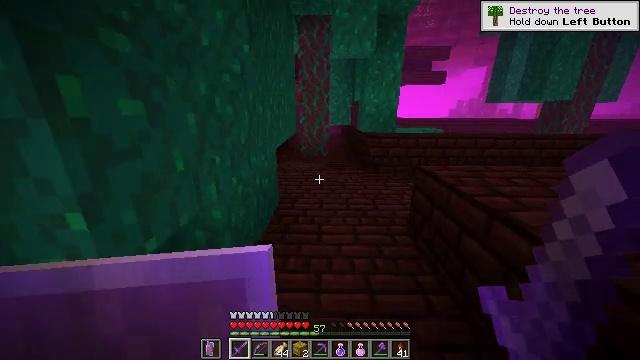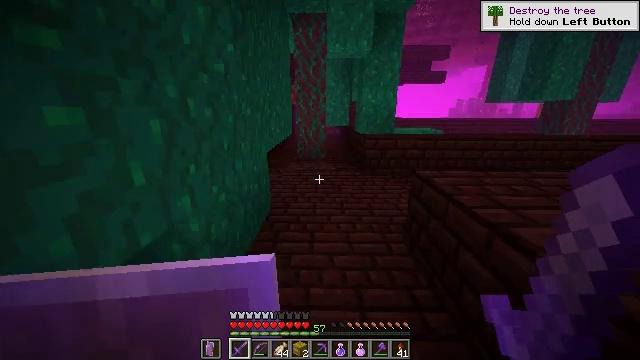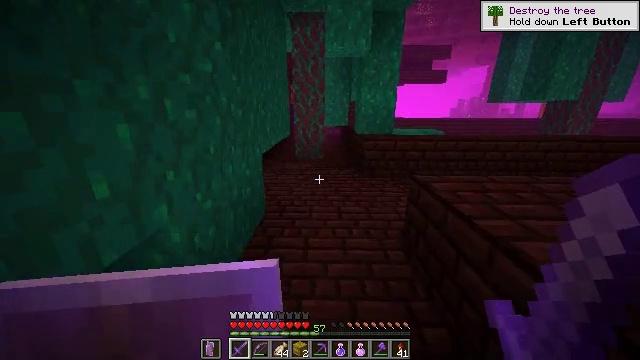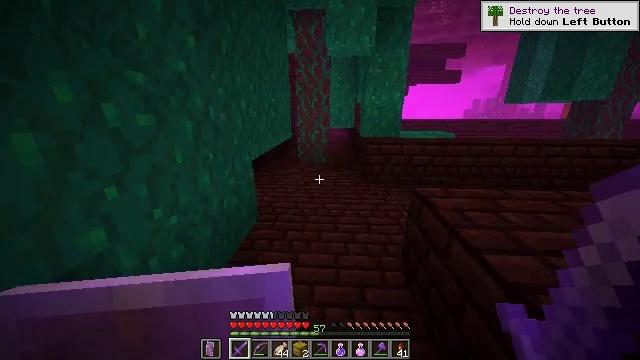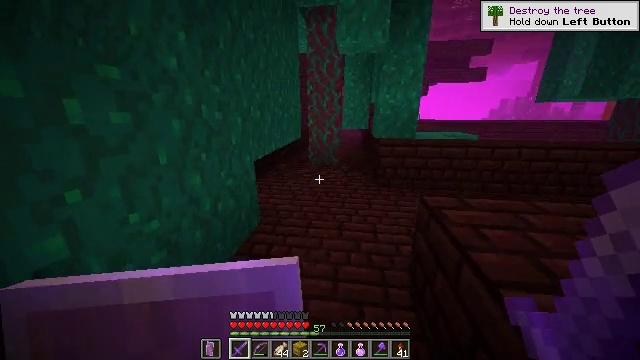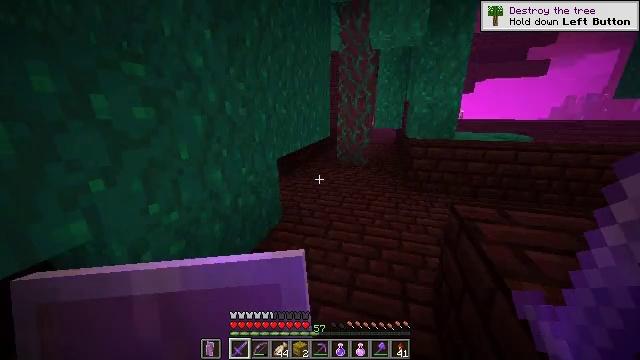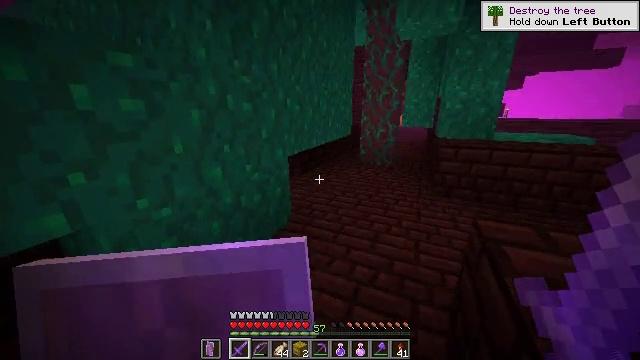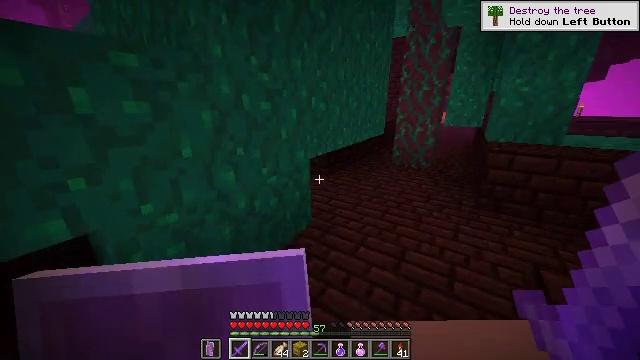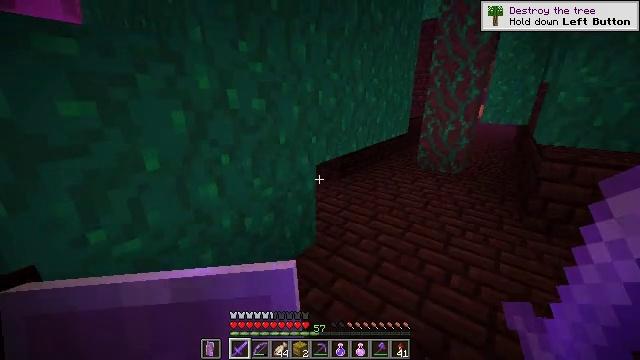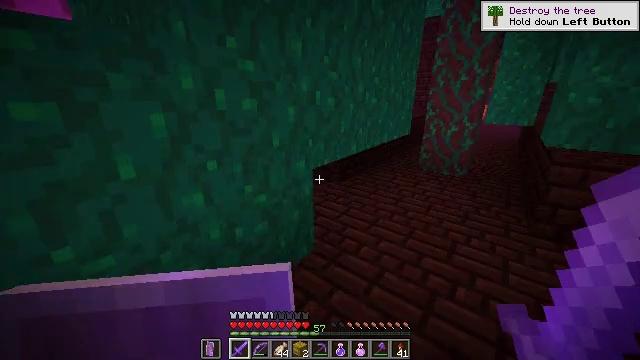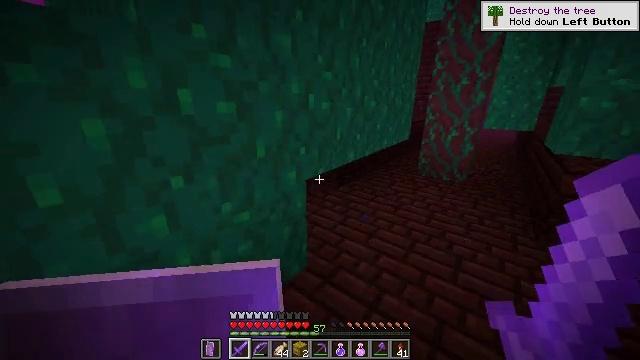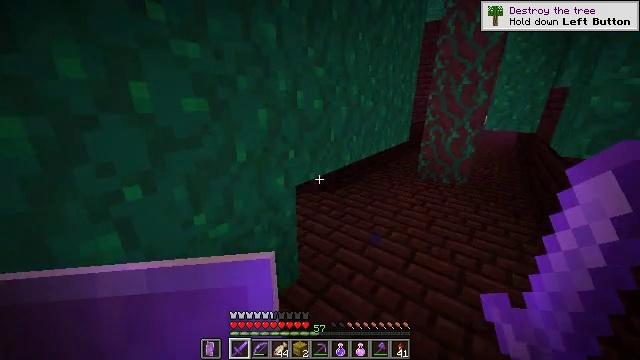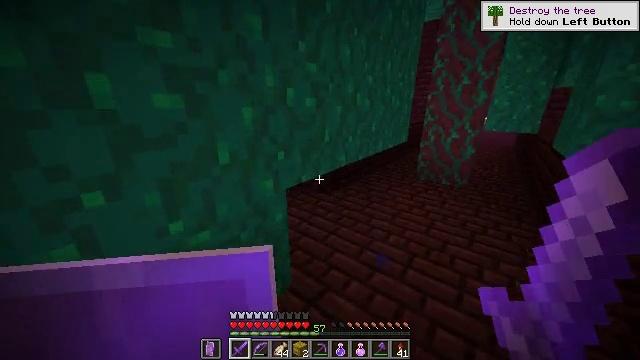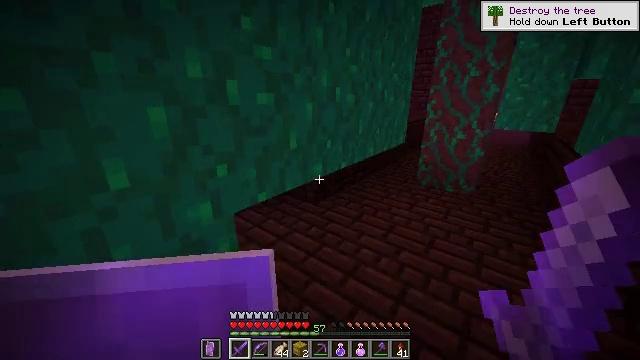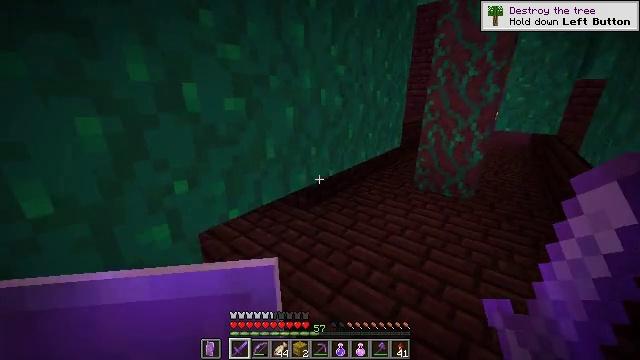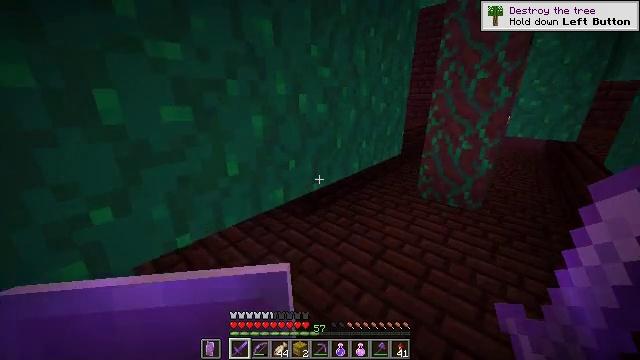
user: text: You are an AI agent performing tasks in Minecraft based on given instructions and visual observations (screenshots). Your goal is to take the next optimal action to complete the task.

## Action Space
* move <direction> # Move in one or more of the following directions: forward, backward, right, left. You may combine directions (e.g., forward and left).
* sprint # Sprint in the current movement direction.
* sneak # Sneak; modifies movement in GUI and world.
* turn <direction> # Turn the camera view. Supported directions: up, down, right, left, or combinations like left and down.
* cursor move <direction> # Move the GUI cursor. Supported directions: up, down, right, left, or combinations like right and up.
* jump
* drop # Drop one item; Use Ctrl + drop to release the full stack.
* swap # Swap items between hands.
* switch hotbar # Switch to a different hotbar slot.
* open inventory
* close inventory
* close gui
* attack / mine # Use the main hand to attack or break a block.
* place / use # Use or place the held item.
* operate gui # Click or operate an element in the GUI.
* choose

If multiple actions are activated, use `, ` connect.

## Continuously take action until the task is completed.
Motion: motion action
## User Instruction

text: Mine warped wart block.
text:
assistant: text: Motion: move forward and move right, sprint
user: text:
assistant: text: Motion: move forward and move right, sprint
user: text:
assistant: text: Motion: move forward and move right, sprint, turn left
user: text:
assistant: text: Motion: move forward and move right, sprint, turn left
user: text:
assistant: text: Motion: move forward and move right, sprint, turn left
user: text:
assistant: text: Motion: move forward and move right, sprint, turn left
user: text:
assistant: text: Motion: move forward, sprint, turn left
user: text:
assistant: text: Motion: move forward, sprint, turn left
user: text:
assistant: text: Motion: move forward, sprint
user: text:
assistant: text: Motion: move forward, sprint
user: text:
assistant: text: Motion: move forward and move right, sprint
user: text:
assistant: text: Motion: move forward and move right, sprint
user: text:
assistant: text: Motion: move forward and move right, sprint
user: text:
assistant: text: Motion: move forward and move right, sprint
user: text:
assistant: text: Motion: move forward and move right, sprint, turn left
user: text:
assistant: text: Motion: move forward and move right, sprint
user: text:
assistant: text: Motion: move forward and move right, sprint
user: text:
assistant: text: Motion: move forward and move right, sprint
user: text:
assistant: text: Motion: move forward and move right, sprint
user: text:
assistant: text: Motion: move forward and move right, sprint
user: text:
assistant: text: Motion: move forward and move right, sprint
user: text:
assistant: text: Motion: move forward and move right, sprint
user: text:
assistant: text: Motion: move forward and move right, sprint
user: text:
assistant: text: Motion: move forward, sprint, turn left
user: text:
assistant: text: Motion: move forward, sprint, turn left
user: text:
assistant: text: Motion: move forward, sprint
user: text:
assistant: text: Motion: move forward, sprint
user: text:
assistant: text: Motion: move forward, sprint, turn left
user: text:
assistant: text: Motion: move forward, sprint, turn left
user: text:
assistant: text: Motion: move forward, sprint, turn left